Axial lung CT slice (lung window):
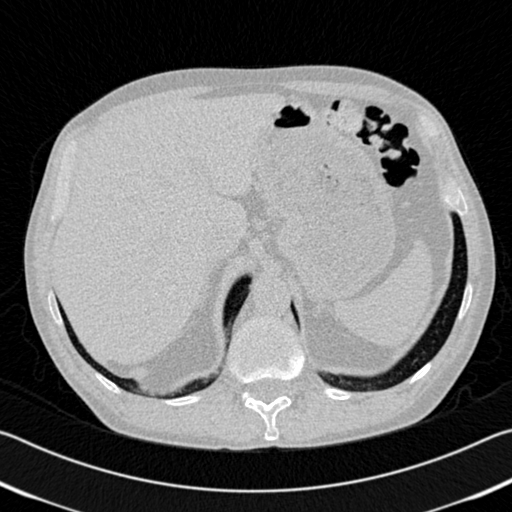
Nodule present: no